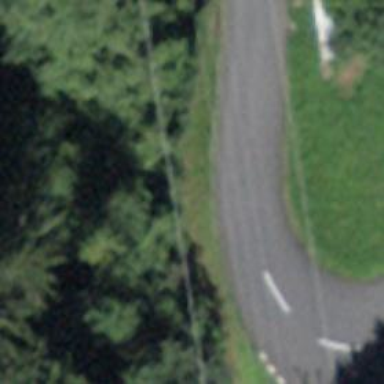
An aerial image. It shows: Unclassified road.